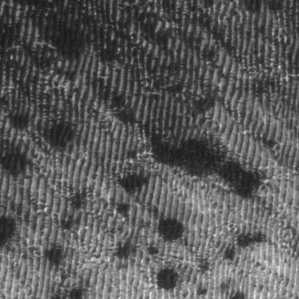
Label: frost